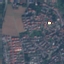
Label: Residential